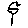
Label: flower